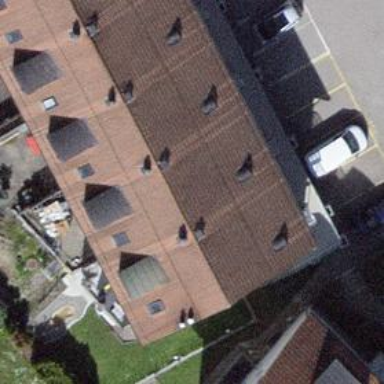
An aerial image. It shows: Building.